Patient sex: M
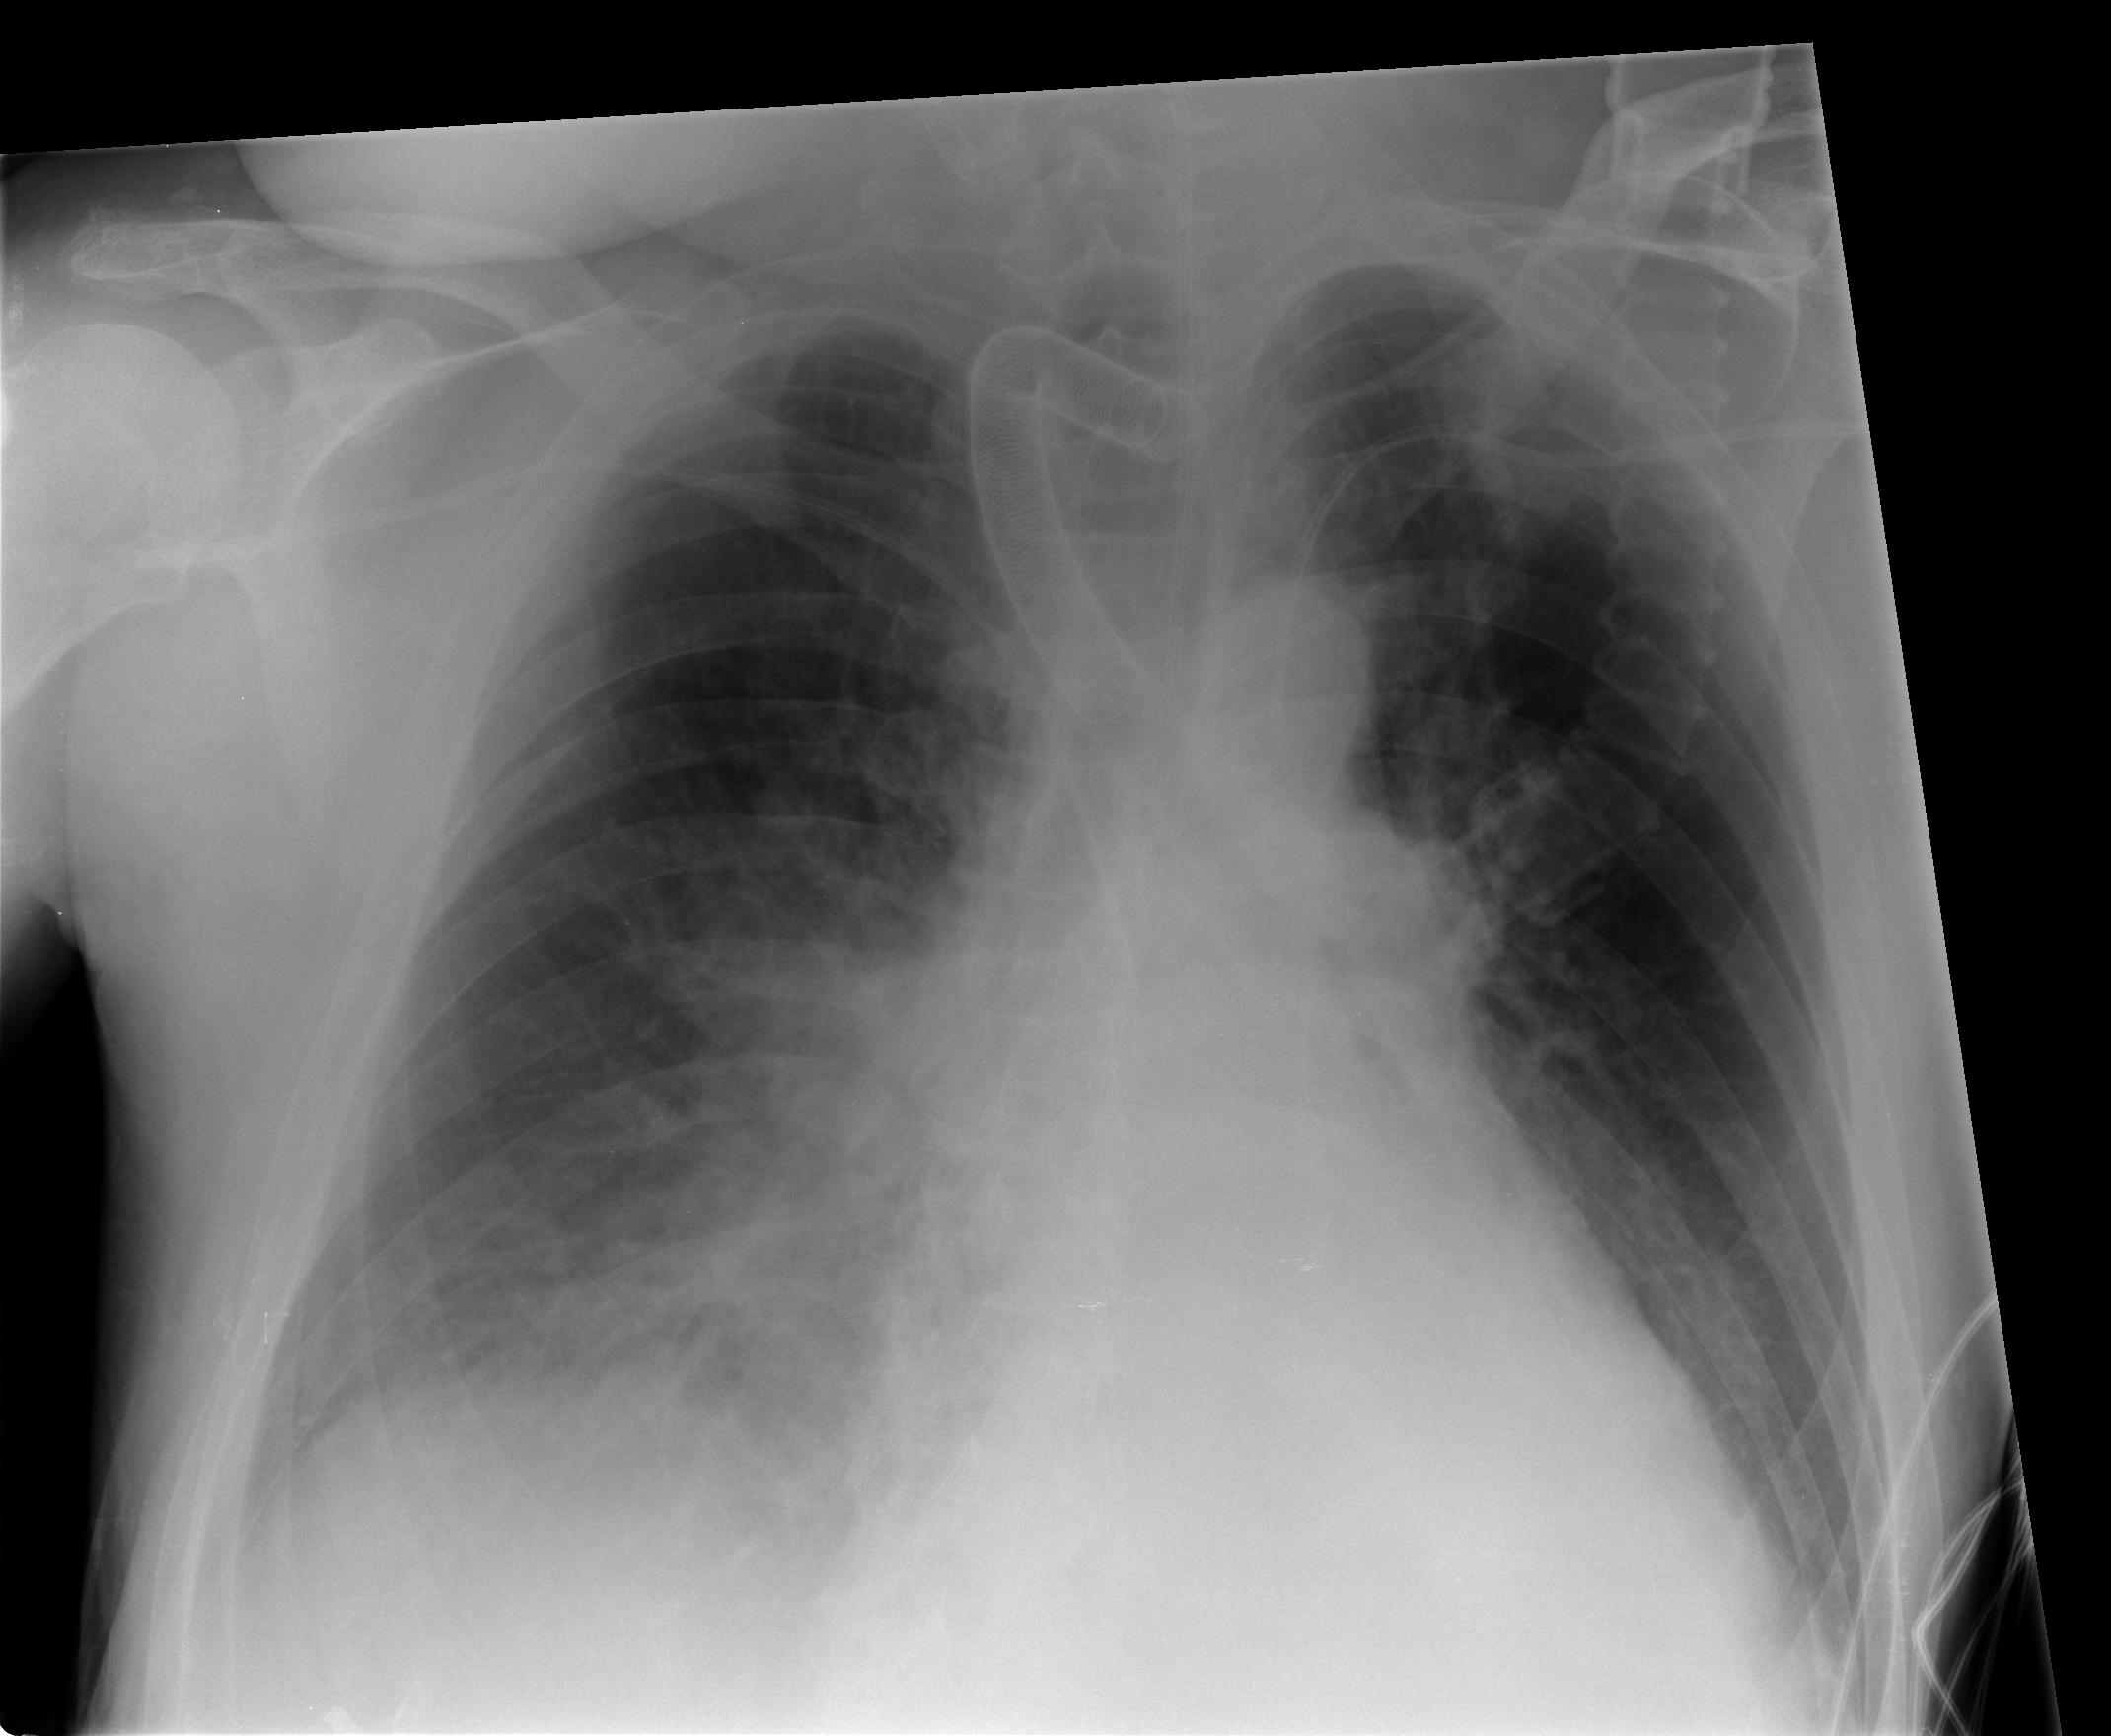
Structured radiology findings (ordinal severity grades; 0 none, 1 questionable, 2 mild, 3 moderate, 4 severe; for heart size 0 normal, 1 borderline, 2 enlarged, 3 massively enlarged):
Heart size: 0
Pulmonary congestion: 1
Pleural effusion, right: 2
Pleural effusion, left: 0
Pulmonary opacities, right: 1
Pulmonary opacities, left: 0
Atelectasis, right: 2
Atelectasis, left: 2